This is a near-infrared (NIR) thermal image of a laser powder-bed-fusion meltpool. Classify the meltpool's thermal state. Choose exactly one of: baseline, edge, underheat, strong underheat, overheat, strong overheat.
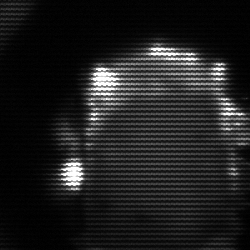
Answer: baseline